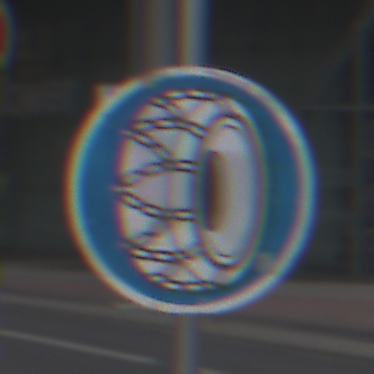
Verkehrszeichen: SchneekettenVorgeschrieben
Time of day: MorningAfternoon
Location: Outdoor (Urban)
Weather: Overcast
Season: NotSpecified
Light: Natural